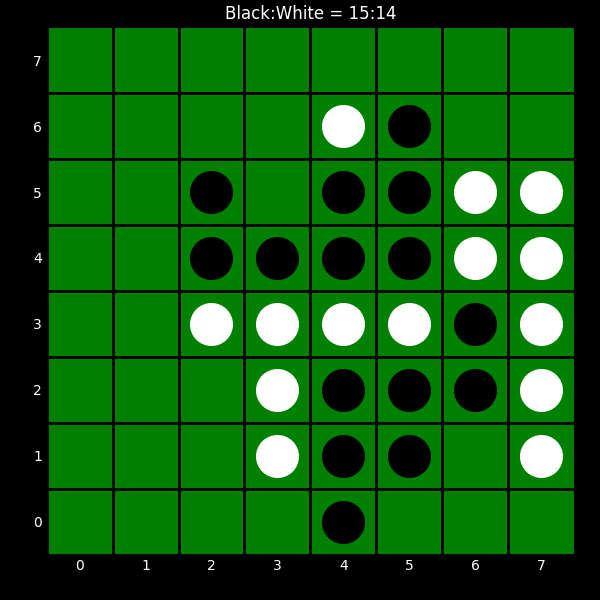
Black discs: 15
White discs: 14